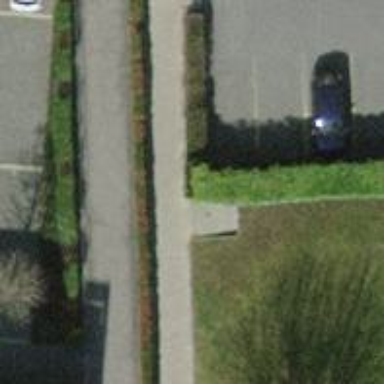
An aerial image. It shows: Hedge barrier.